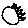
Label: sun